Question: This is my form snapshot

This is my code to insert data into data base
'''
Imports System.Data.OleDb
Public Class Test
Dim cnn As New OleDb.OleDbConnection
Private Sub Button1_Click(ByVal sender As System.Object, ByVal e As System.EventArgs) Handles Button1.Click
Dim cmd As New OleDb.OleDbCommand
If Not cnn.State = ConnectionState.Open Then
cnn.Open()
End If
cmd.Connection = cnn
cmd.CommandText = "INSERT INTO Test(ID, Test) " & _
" VALUES(" & Me.TextBox1.Text & ",'" & Me.TextBox2.Text & "')"
cmd.ExecuteNonQuery()
cnn.Close()
End Sub
Private Sub Test_Load(ByVal sender As System.Object, ByVal e As System.EventArgs) Handles MyBase.Load
cnn = New OleDb.OleDbConnection
cnn.ConnectionString = "Provider=Microsoft.ACE.OLEDB.12.0;Data Source=|DataDirectory|\OfficeAutomationSystem.accdb; Persist Security Info=False"
End Sub
End Class
'''
My database name is : OfficeAutomationSystem.accdb ,
Table Name is: Test ,
Table Structure is as follows:
'''
FieldName DataType
ID Number
Test Text
'''
Code is running successfully, and giving no error.
When I see in database, there was no record found in that
What's the error? I'm unable to find it. So Please, Help me.
Thanks in advance
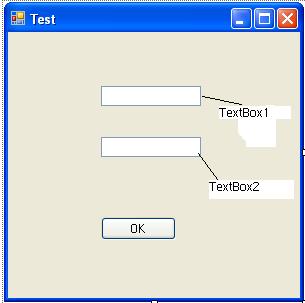
Answer: Sometimes 'Data Source=|DataDirectory|\...' is problematic when debugging. Please bear on mind that you'll have another database in 'in\debug' at your project folder when you are debugging your code. Probably you're updating the records in this database instead the original one.
Try to set an absolute path and check if the records are being updated.